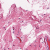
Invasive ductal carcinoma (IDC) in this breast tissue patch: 0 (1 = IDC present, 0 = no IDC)